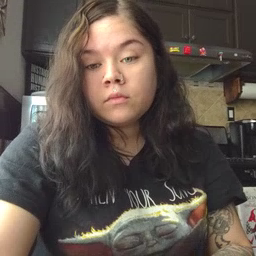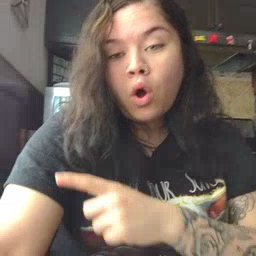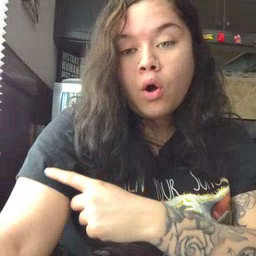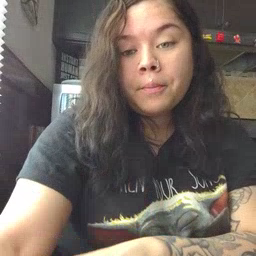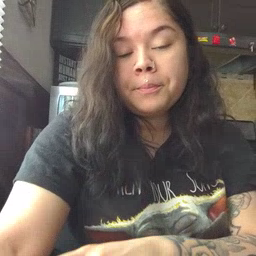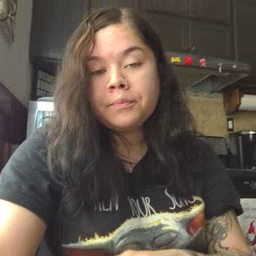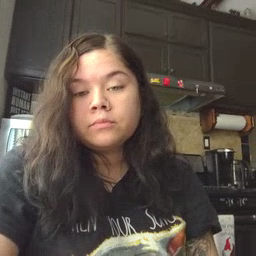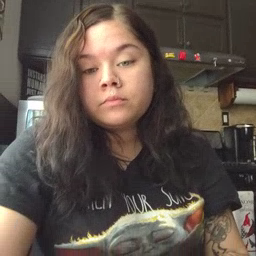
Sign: arm